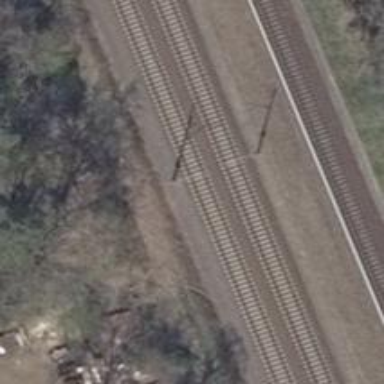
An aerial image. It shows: Railway milestone with catenary mast.